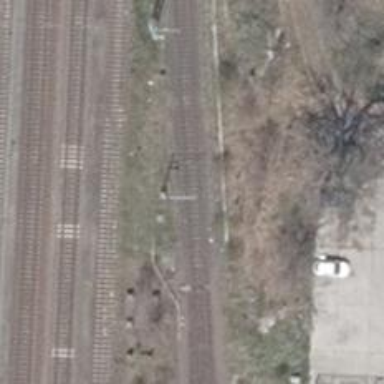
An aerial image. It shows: Railway signal.